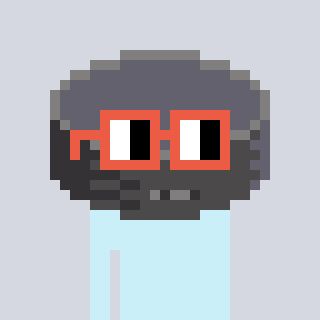
a pixel art character with square orange glasses, a hockey puck-shaped head and a yellow-colored body on a cool background